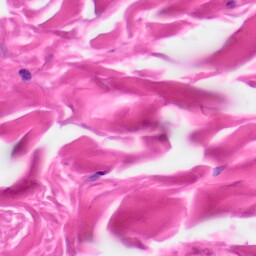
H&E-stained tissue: Skin